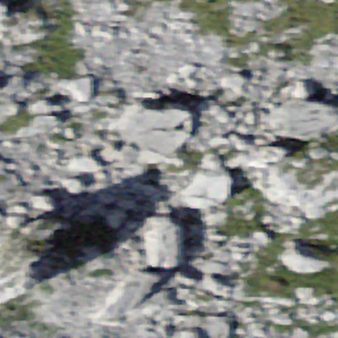
Label: bouldering_area